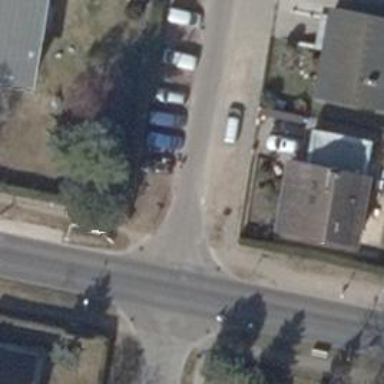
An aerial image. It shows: Road with "give way" sign.